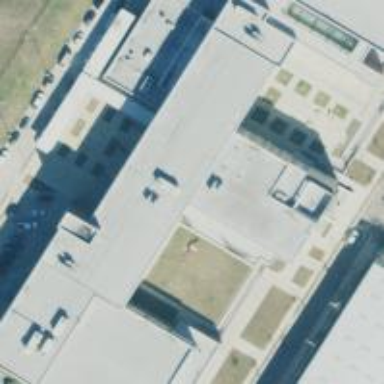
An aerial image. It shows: School building.